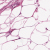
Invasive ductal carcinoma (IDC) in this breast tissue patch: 0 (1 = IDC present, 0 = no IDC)